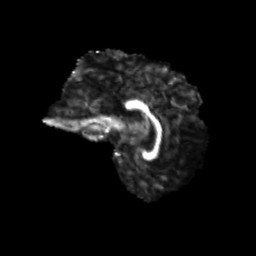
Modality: FA
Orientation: sagittal
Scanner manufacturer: siemens
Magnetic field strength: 3 T
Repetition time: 9.2 s
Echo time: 0.084 s